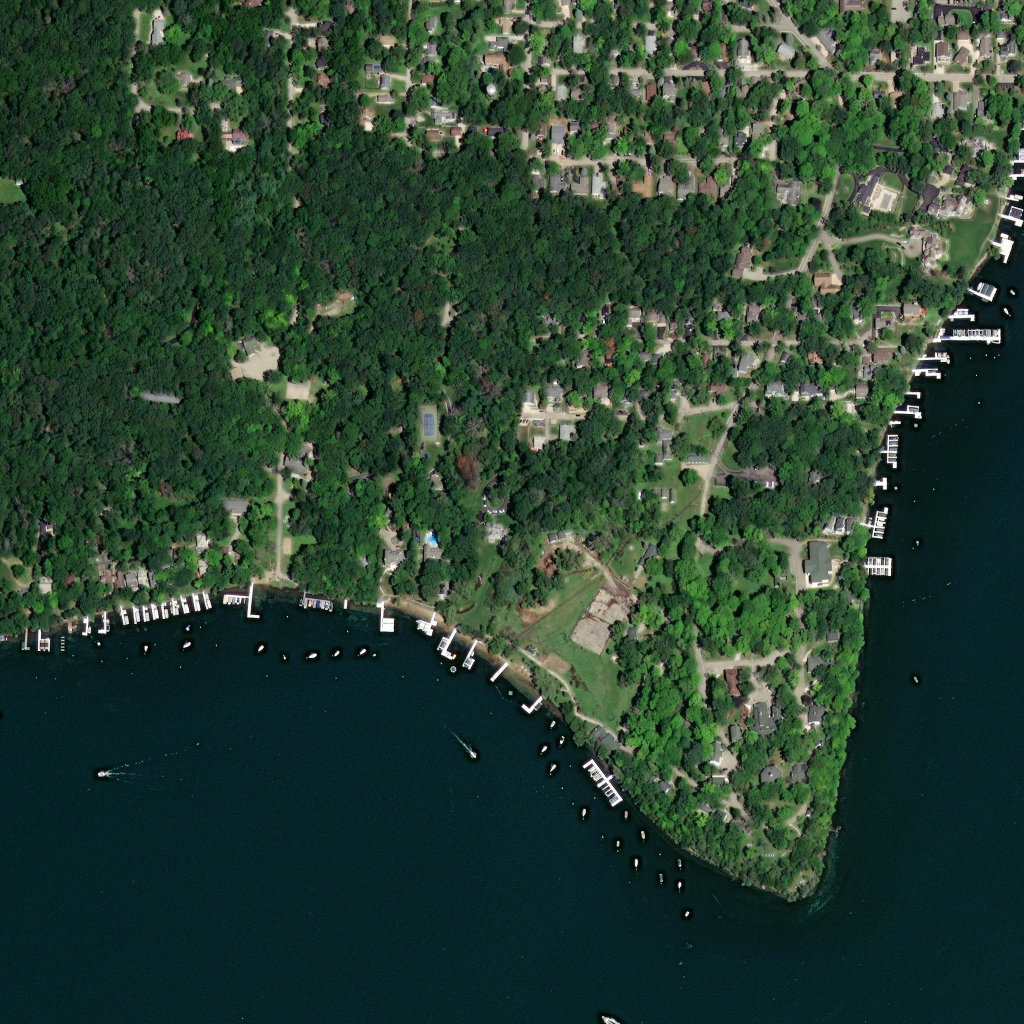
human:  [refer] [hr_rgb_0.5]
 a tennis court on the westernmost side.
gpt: <box>[[40, 39, 42, 43, 0]]</box>